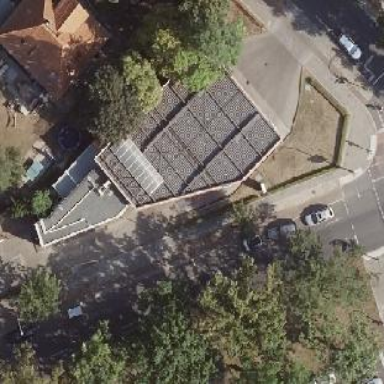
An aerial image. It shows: View of roof of building.